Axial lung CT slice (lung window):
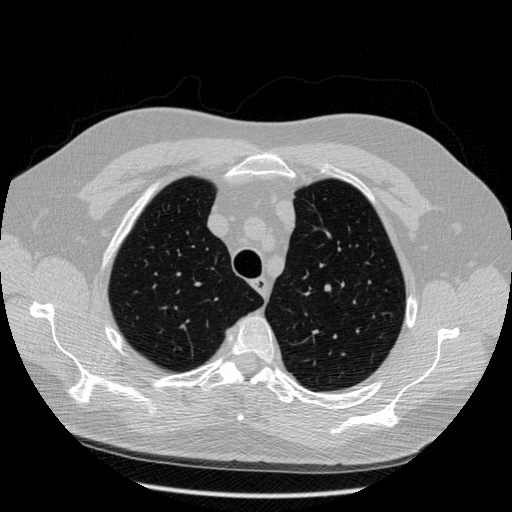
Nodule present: no